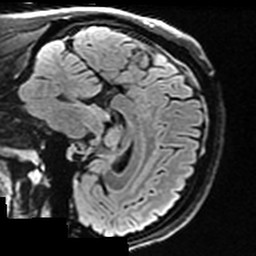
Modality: T2w
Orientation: sagittal
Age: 37
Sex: male
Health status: healthy
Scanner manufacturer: ge
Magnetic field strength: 3 T
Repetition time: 12 s
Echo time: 0.09318 s